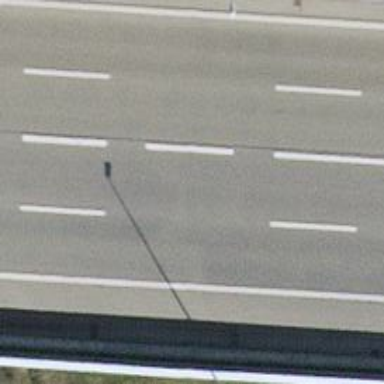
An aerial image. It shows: Motorway junction.